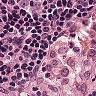
Metastatic tissue present: no